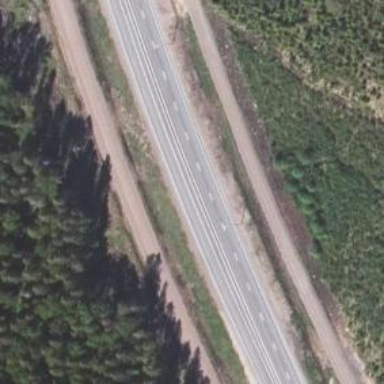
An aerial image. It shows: Asphalt trunk highway.